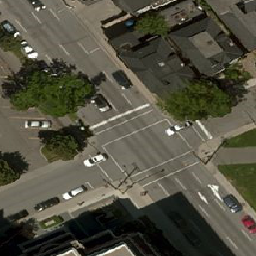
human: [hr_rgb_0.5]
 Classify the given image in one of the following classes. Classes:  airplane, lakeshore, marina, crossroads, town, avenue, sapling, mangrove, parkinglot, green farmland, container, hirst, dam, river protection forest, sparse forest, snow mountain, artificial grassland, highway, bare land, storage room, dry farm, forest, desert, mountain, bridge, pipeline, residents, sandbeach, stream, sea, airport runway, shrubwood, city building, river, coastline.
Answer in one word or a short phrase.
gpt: crossroads